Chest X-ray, PA view. Patient: 41 years old, sex F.
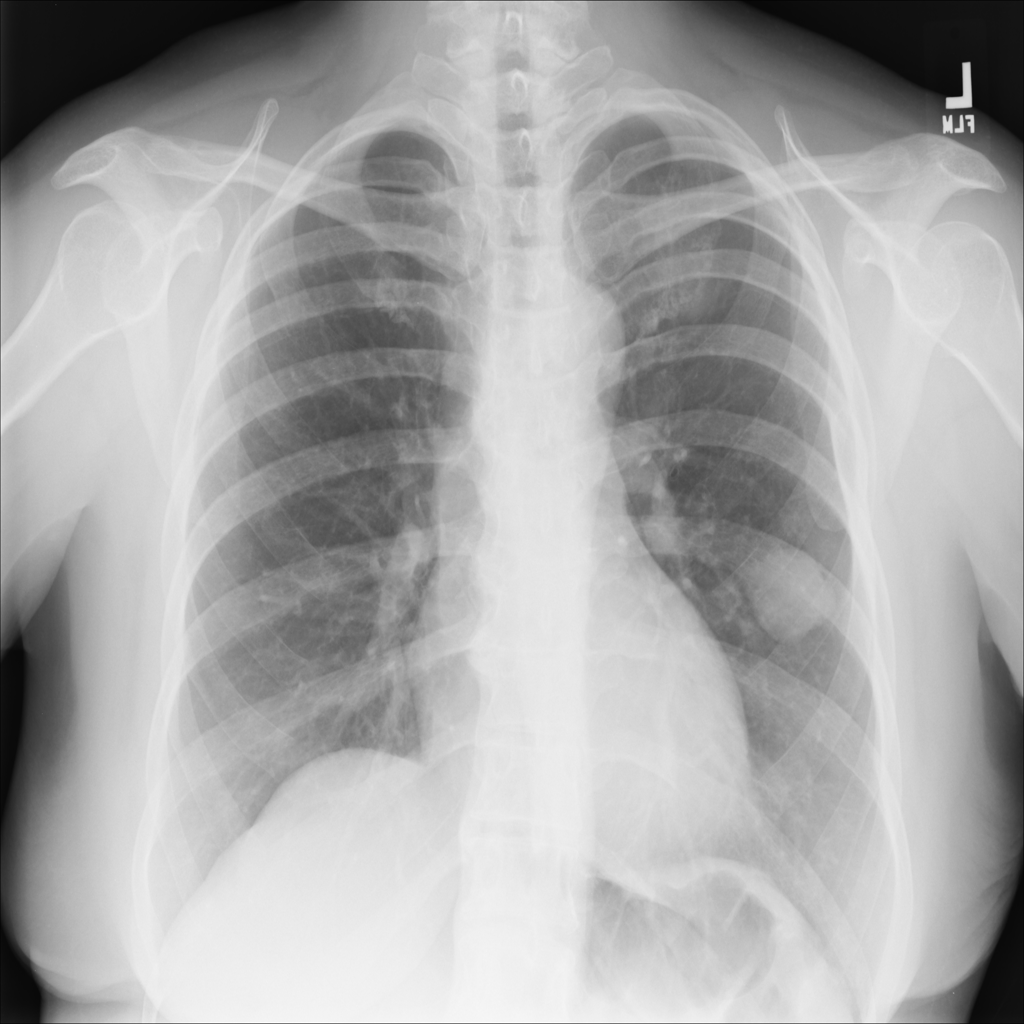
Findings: Mass